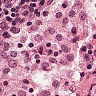
Metastatic tissue present: no